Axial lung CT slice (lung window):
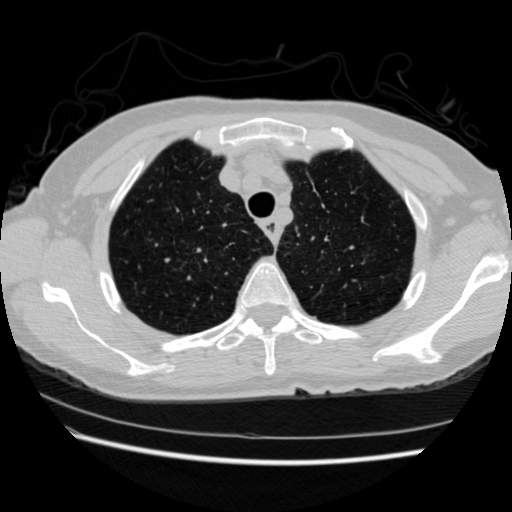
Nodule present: no